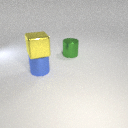
large blue metal cylinder below large yellow metal cube